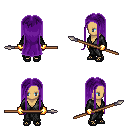
a pixel art fantasy rpg character, female body template, human, tanned skin, gray robe, red pants, purple extra-long hairstyle, gold gloves, ghillies, spear, four views (front, back, left, right), 2x2 character sprite sheet, small pixel art, hard edges, no anti-aliasing